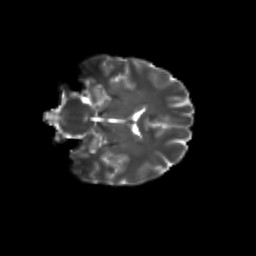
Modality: T2w
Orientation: coronal
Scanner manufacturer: siemens
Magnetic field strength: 3 T
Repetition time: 9.2 s
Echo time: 0.084 s